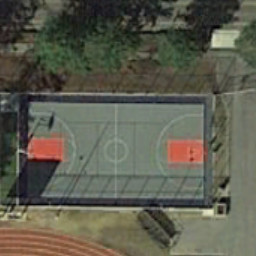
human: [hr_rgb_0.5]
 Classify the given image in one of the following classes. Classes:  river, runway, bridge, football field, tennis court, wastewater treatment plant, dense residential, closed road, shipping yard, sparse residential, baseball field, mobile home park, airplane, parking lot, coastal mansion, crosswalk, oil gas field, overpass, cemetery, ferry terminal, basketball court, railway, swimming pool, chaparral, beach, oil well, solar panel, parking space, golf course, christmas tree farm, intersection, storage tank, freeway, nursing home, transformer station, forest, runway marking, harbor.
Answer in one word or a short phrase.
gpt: basketball court